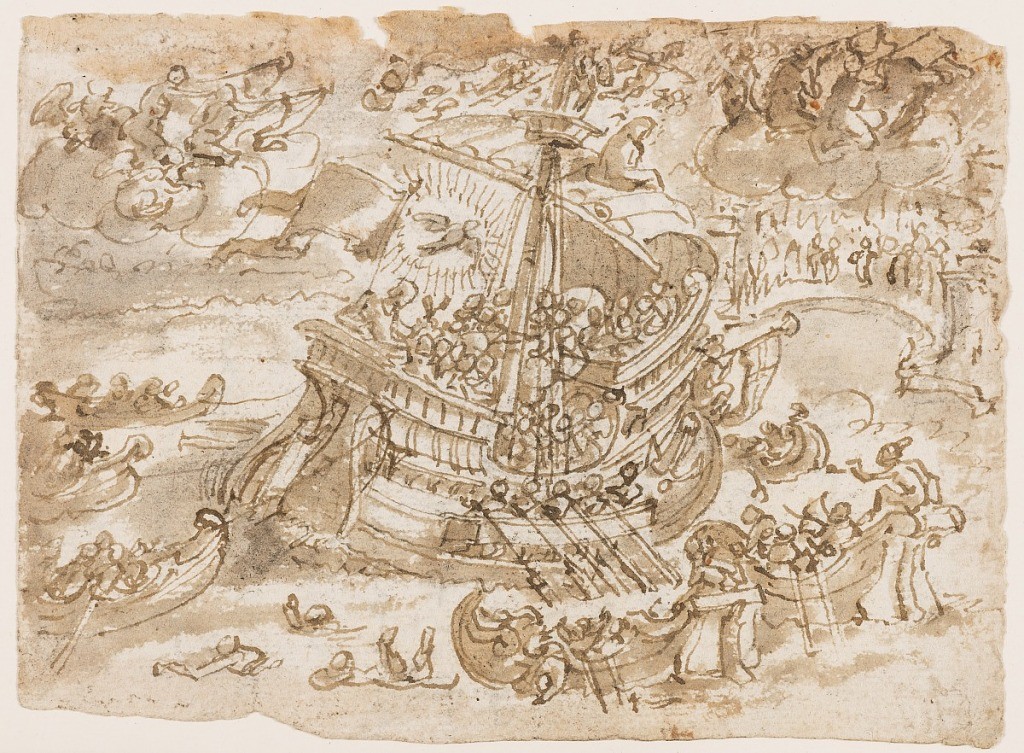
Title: The Ship of the Church
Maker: Jan van der Straet, called Stradanus, Flemish, 1523–1605
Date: ca. 1590
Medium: Recto: pen and brown ink, brush and brown and black washes over black chalk on laid paper Verso: pen and brown ink on laid paper
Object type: Drawing
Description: Recto: View of a large ship to a port. The ship is filled with people. Christ appears seated in the stern, with the dove of the Holy Spirit rising above his head. Onlookers line the shore, while others row towards the ship in several small boats. In the sky above, angels sit on clouds and blow trumpets.

Verso: Italian inscription.